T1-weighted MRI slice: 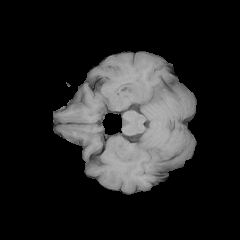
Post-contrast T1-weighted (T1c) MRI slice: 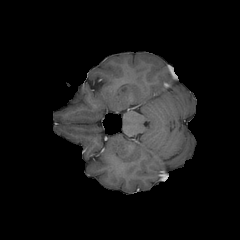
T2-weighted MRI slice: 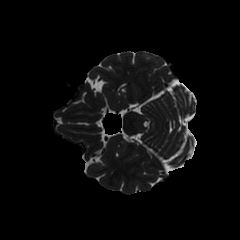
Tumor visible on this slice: no